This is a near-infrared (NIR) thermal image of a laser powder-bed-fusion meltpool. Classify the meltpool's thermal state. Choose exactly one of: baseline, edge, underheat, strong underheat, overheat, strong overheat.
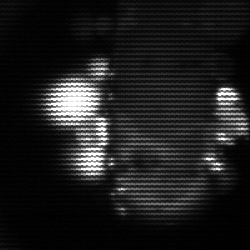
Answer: strong underheat